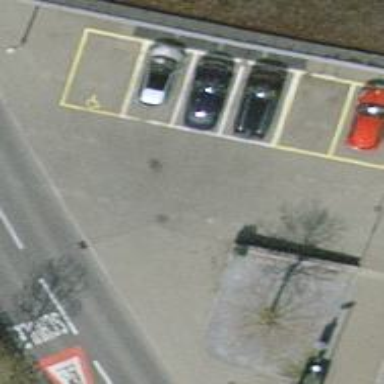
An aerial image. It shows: Bench for seating.